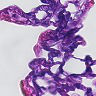
Metastatic tissue present: no